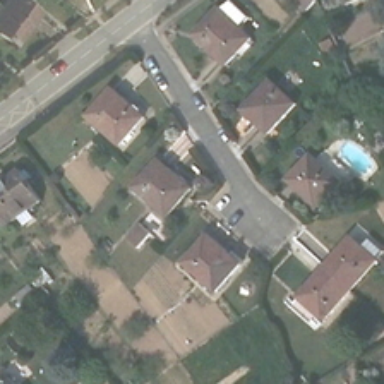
Many buildings and green trees are in a medium residential area .